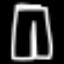
Label: pants